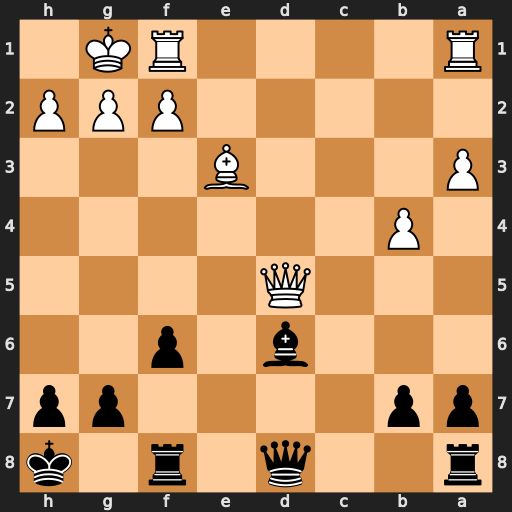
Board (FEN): r2q1r1k/pp4pp/3b1p2/3Q4/1P6/P3B3/5PPP/R4RK1
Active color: b
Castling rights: -
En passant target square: -
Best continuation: Bxh2+ Kxh2 Qxd5